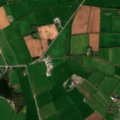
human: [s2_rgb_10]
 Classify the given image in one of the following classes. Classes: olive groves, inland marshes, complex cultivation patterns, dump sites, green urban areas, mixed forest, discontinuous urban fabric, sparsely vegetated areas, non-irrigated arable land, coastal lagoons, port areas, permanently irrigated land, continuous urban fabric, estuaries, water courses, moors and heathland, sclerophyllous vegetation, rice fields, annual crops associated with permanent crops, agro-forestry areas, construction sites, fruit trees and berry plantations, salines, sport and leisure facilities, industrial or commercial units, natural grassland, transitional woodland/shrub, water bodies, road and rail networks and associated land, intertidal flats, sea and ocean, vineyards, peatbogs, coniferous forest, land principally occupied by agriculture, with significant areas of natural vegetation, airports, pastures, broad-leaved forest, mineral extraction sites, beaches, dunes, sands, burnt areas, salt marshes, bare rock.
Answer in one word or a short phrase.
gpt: road and rail networks and associated land, pastures